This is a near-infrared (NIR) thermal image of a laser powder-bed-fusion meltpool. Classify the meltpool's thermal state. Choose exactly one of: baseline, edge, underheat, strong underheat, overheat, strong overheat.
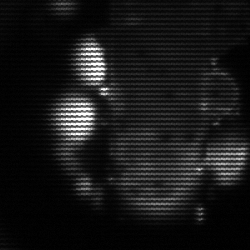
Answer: strong underheat